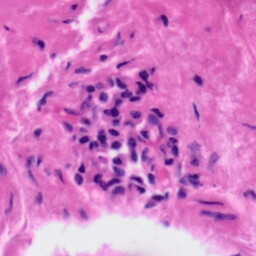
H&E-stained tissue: Tonsil